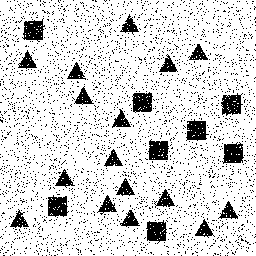
Squares: 8
Triangles: 16
Stars: 0
Total shapes: 24